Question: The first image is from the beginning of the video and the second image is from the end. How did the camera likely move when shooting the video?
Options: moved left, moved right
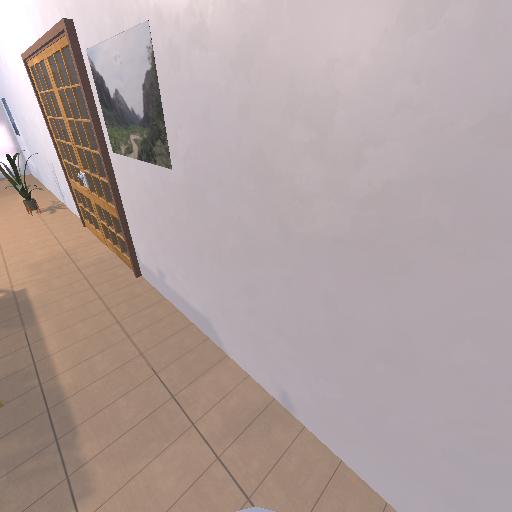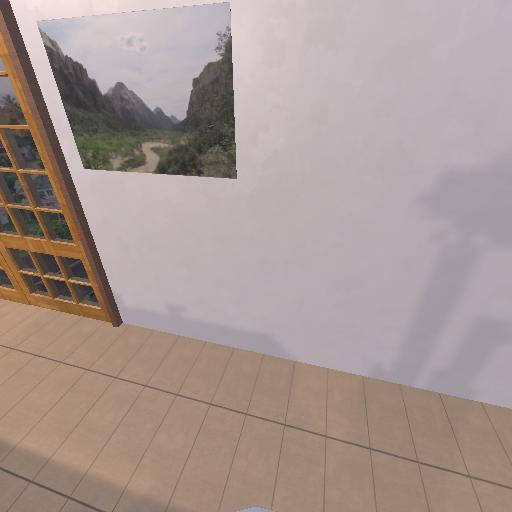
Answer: moved left